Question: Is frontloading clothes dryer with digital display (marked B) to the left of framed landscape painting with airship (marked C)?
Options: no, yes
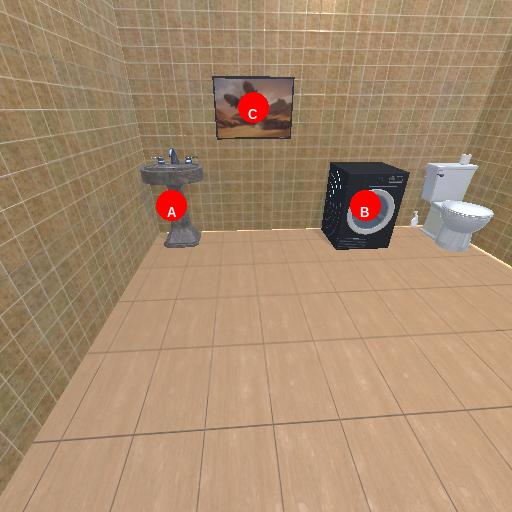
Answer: no